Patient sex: M
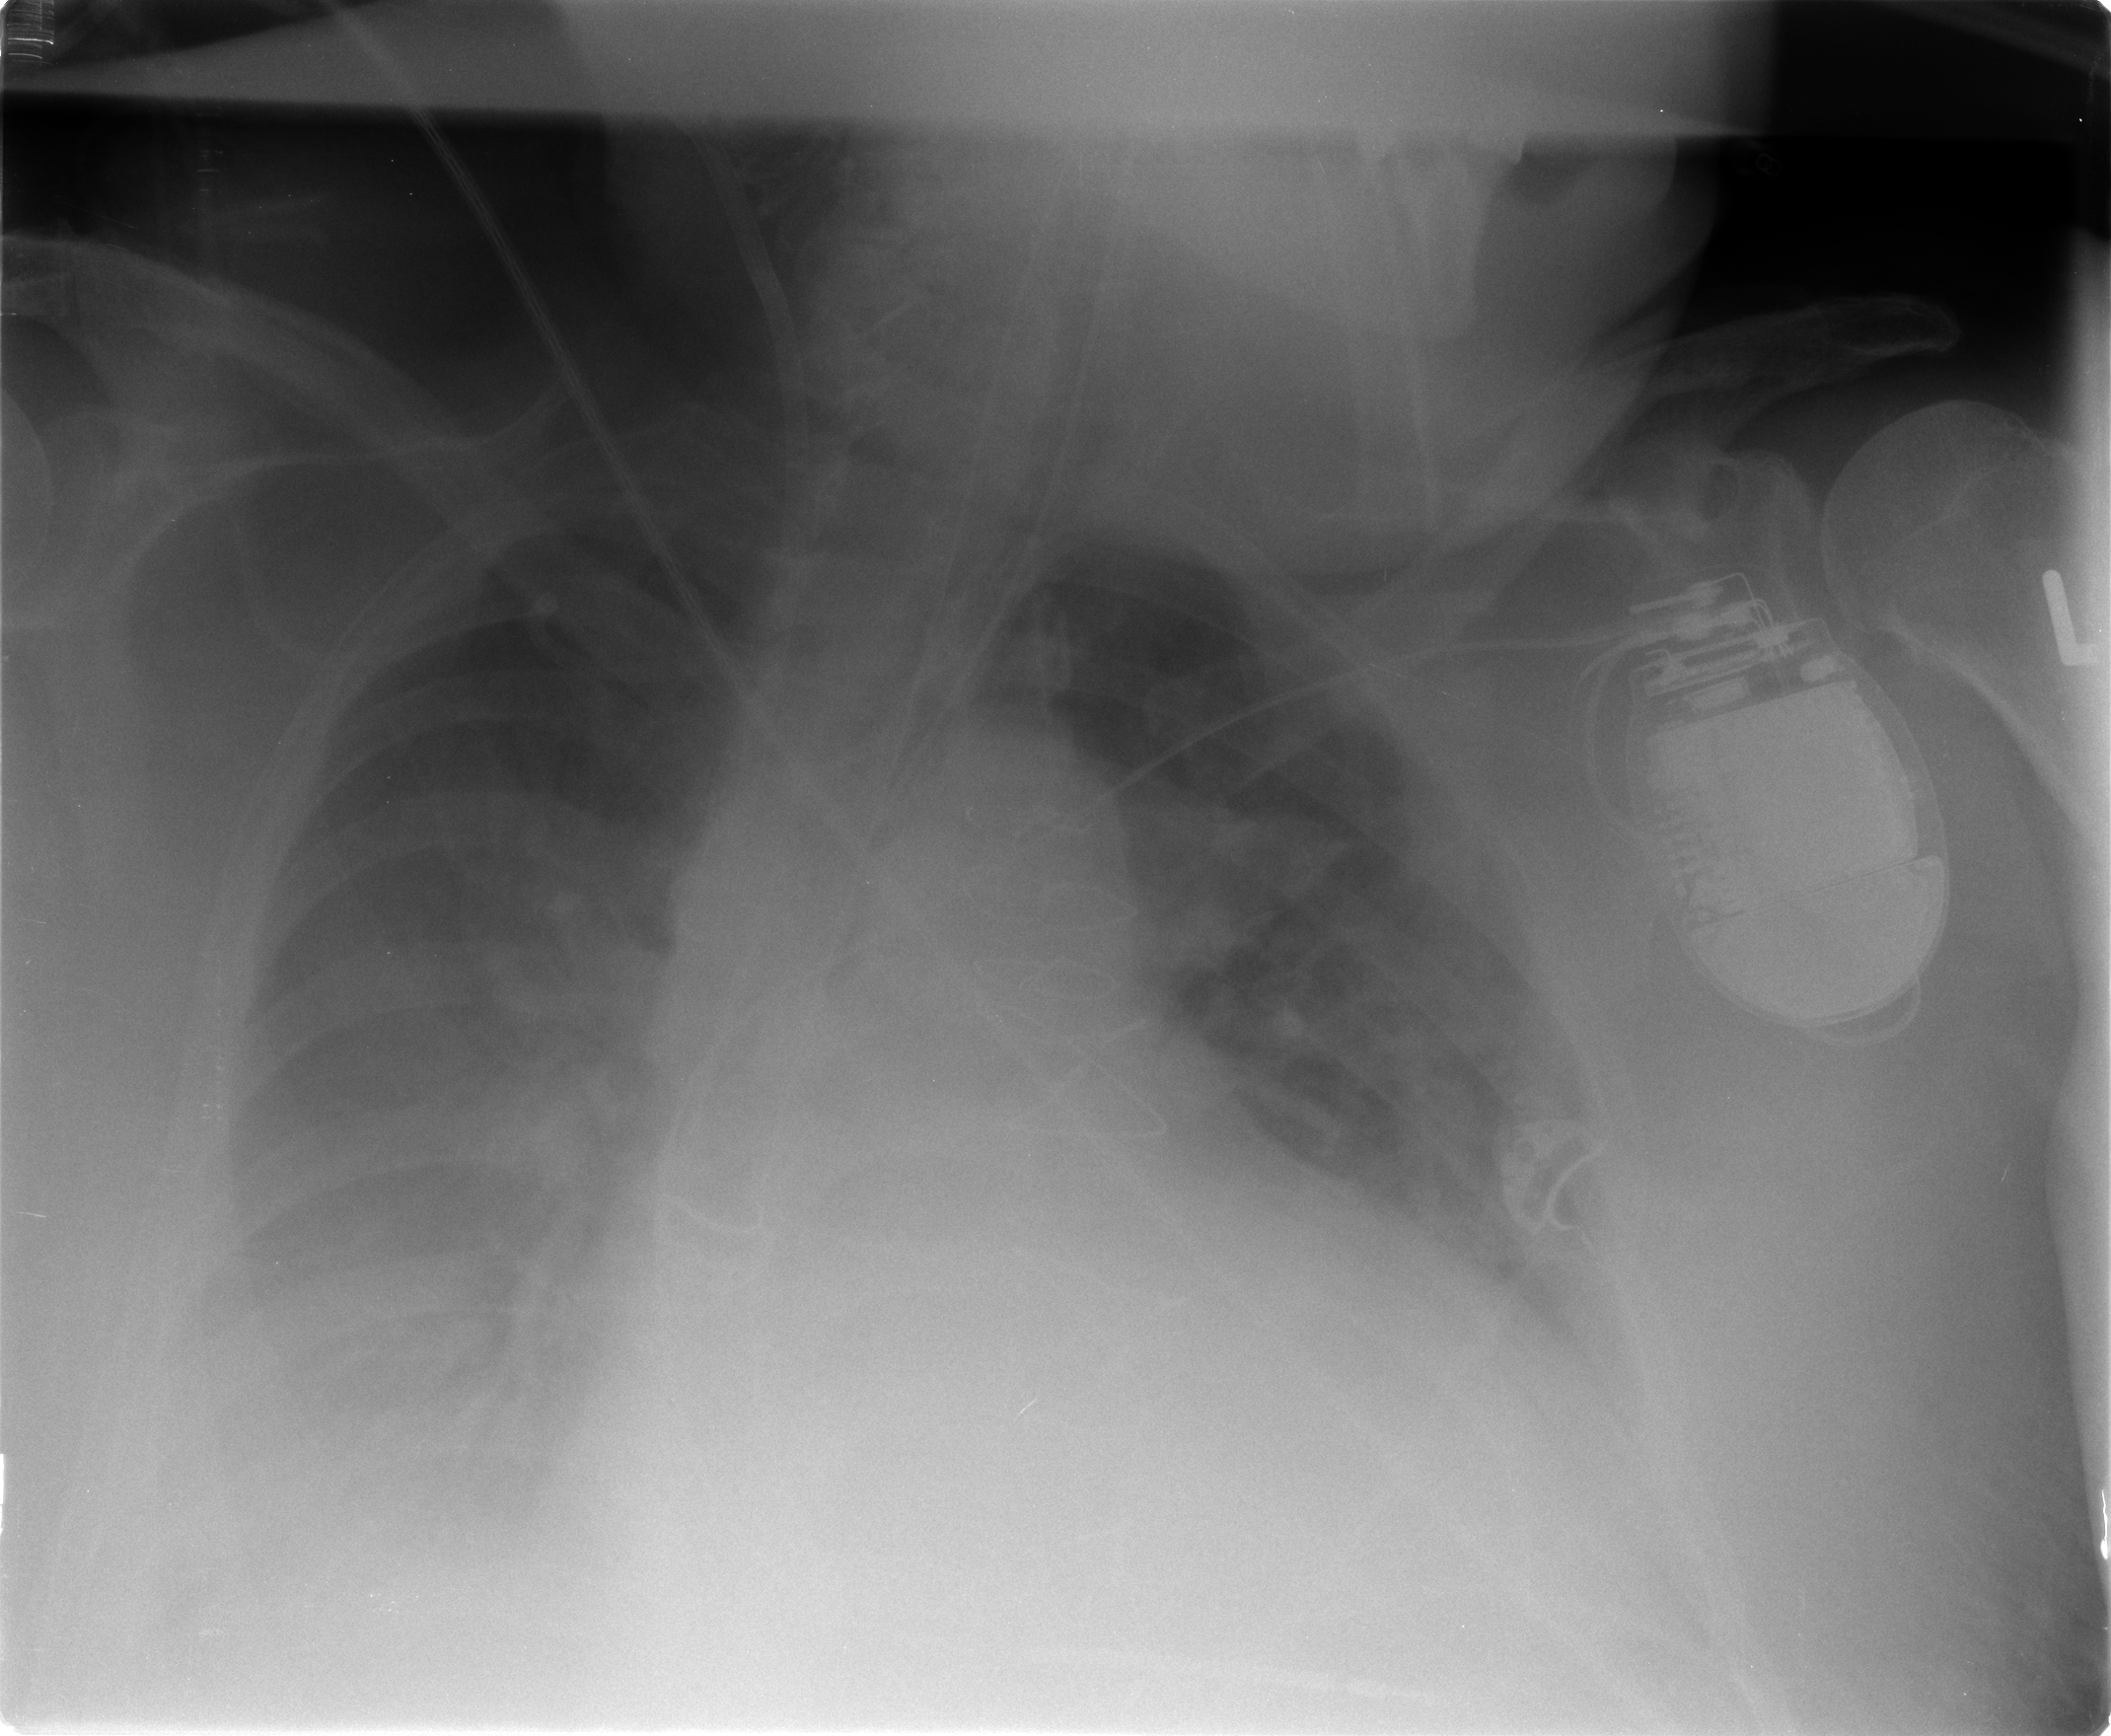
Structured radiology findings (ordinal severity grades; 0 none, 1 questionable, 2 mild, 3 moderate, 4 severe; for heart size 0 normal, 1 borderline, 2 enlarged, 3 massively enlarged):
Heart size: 3
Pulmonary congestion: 2
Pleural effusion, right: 3
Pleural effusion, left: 2
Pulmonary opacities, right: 0
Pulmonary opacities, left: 2
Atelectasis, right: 2
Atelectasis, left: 2